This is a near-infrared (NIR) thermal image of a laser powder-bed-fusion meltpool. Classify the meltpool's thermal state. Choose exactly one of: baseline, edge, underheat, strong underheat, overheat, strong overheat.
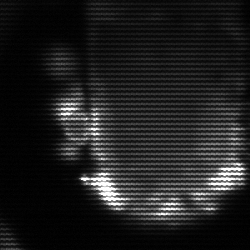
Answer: baseline